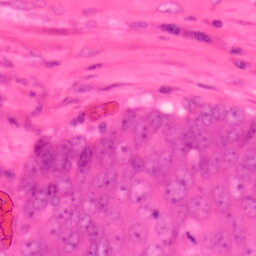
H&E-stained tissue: Colon